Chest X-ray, PA view. Patient: 67 years old, sex M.
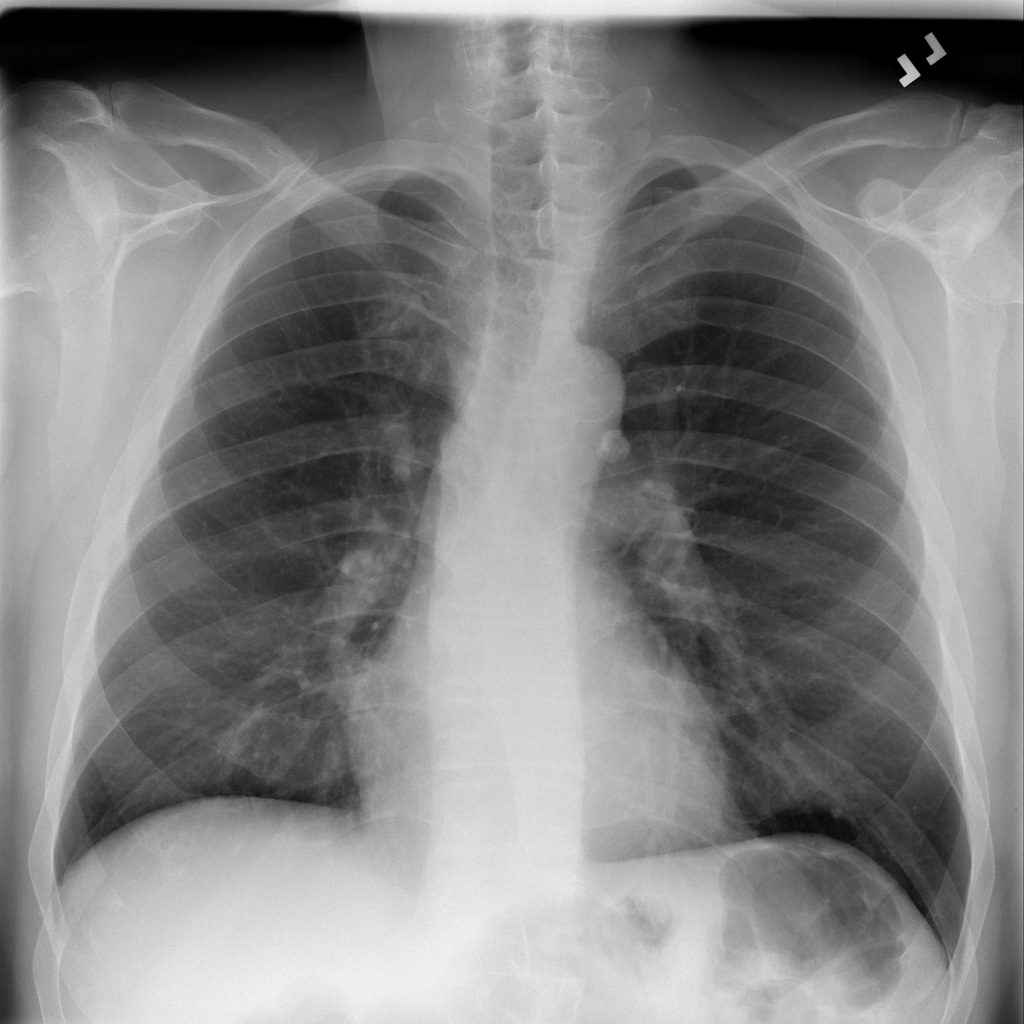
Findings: No Finding